Question: I have a lot of input fields on my webpage as you can see

When I edit (for example) the scores of GP1, using a 'onchange' event, each other score will automatically update. I'd like that when these results update, the color of that 2 input in the TOTAL row changes.
In this case the '13' should be red and the '15' should be green.
I thought to use some CSS code but I don't know how to use it with an 'onchange' event. Any suggestion?
This is the code:
'''
<td valign="bottom" width="110px">
<p align="center"><b>Home Clan</b></p>
</td>
<td valign="bottom" width="110px">
<p align="center"><b>Opponent Clan</b></p>
</td>
<td valign="bottom" width="110px">
<p align="center"><b> + / - </b></p>
</td>
</tr>
<tr>
<td height="40px;" width="40px">
<p align="center"><b>GP1</b></p>
</td>
<td width="110px">
<p align="center"><input id="h1" type="text" name="h1" value="0" style="width:70px" onchange="calc();"></p>
</td>
<td width="110px">
<p align="center"><input id="o1" type="text" name="o1" value="0" style="width:70px" onchange="calc();"></p>
</td>
<td width="110px">
<p align="center"><input readonly id="diff1" type="text" name="diff1" style="width:70px"></p>
</td>
<td>
</td>
</tr>
<tr>
<td height="40px;" width="40px">
<p align="center"><b>GP2</b></p>
</td>
<td width="110px">
<p align="center"><input id="h2" type="text" name="h2" value="0" style="width:70px" onchange="calc();"></p>
</td>
<td width="110px">
<p align="center"><input id="o2" type="text" name="o2" value="0" style="width:70px" onchange="calc();"></p>
</td>
<td width="110px">
<p align="center"><input readonly id="diff2" type="text" name="diff2" style="width:70px"></p>
</td>
<td>
</td>
</tr>
<tr>
<td height="40px;" width="40px">
<p align="center"><b>GP3</b></p>
</td>
<td width="110px">
<p align="center"><input id="h3" type="text" name="h3" value="0" style="width:70px" onchange="calc();"></p>
</td>
<td width="110px">
<p align="center"><input id="o3" type="text" name="o3" value="0" style="width:70px" onchange="calc();"></p>
</td>
<td width="110px">
<p align="center"><input readonly id="diff3" type="text" name="diff3" style="width:70px"></p>
</td>
<td>
</td>
</tr>
<tr>
<td height="13px">
</td>
</tr>
<tr>
<td height="40px;" width="40px">
<b>TOTAL</b>
</td>
<td width="110px">
<p align="center"><input readonly id="htot" type="text" name="htot" style="width:70px"></p>
</td>
<td width="110px">
<p align="center"><input readonly id="otot" type="text" name="otot" style="width:70px"></p>
</td>
<td width="110px">
<p align="center"><input readonly id="difftot" type="text" name="difftot" style="width:70px"></p>
</td>
<td>
</td>
</tr>
</table>
'''
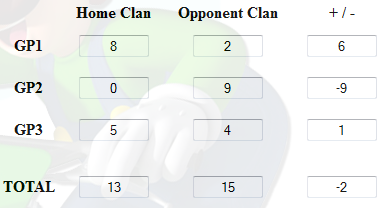
Answer: Your question wasn't very clear but i think that you want to color in red the lower score and in green the highest.
You define a function like so, that will called in your 'onChange' event.
'''
function color()
{
htot = document.getElementById('htot');
otot = document.getElementById('otot');
if ( htot.value < otot.value ) {
htot.style.color = 'red';
otot.style.color = 'green'; } else {
otot.style.color = 'red';
htot.style.color = 'green'; }
}
'''
You can call this function at the end of your 'calc()' function for instance.